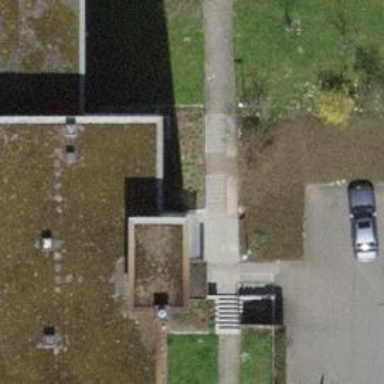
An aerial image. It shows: Set of steps on the road.